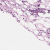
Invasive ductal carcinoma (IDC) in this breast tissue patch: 1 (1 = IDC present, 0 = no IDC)